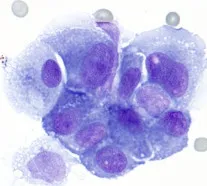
CSF cytology. A. Nests of anaplastic tumor cells are seen with round to oval eccentric nuclei, coarse chromatin, prominent nucleoli and moderate homogeneous cytoplasm (Diff-Quik, x1000).
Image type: pathology (papanicolaou)